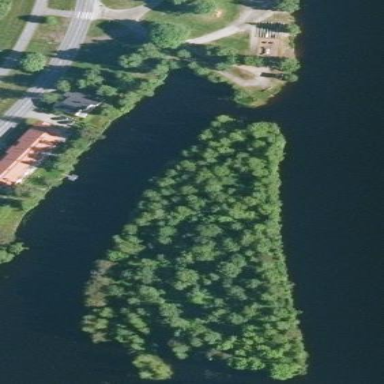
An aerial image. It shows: Islet.